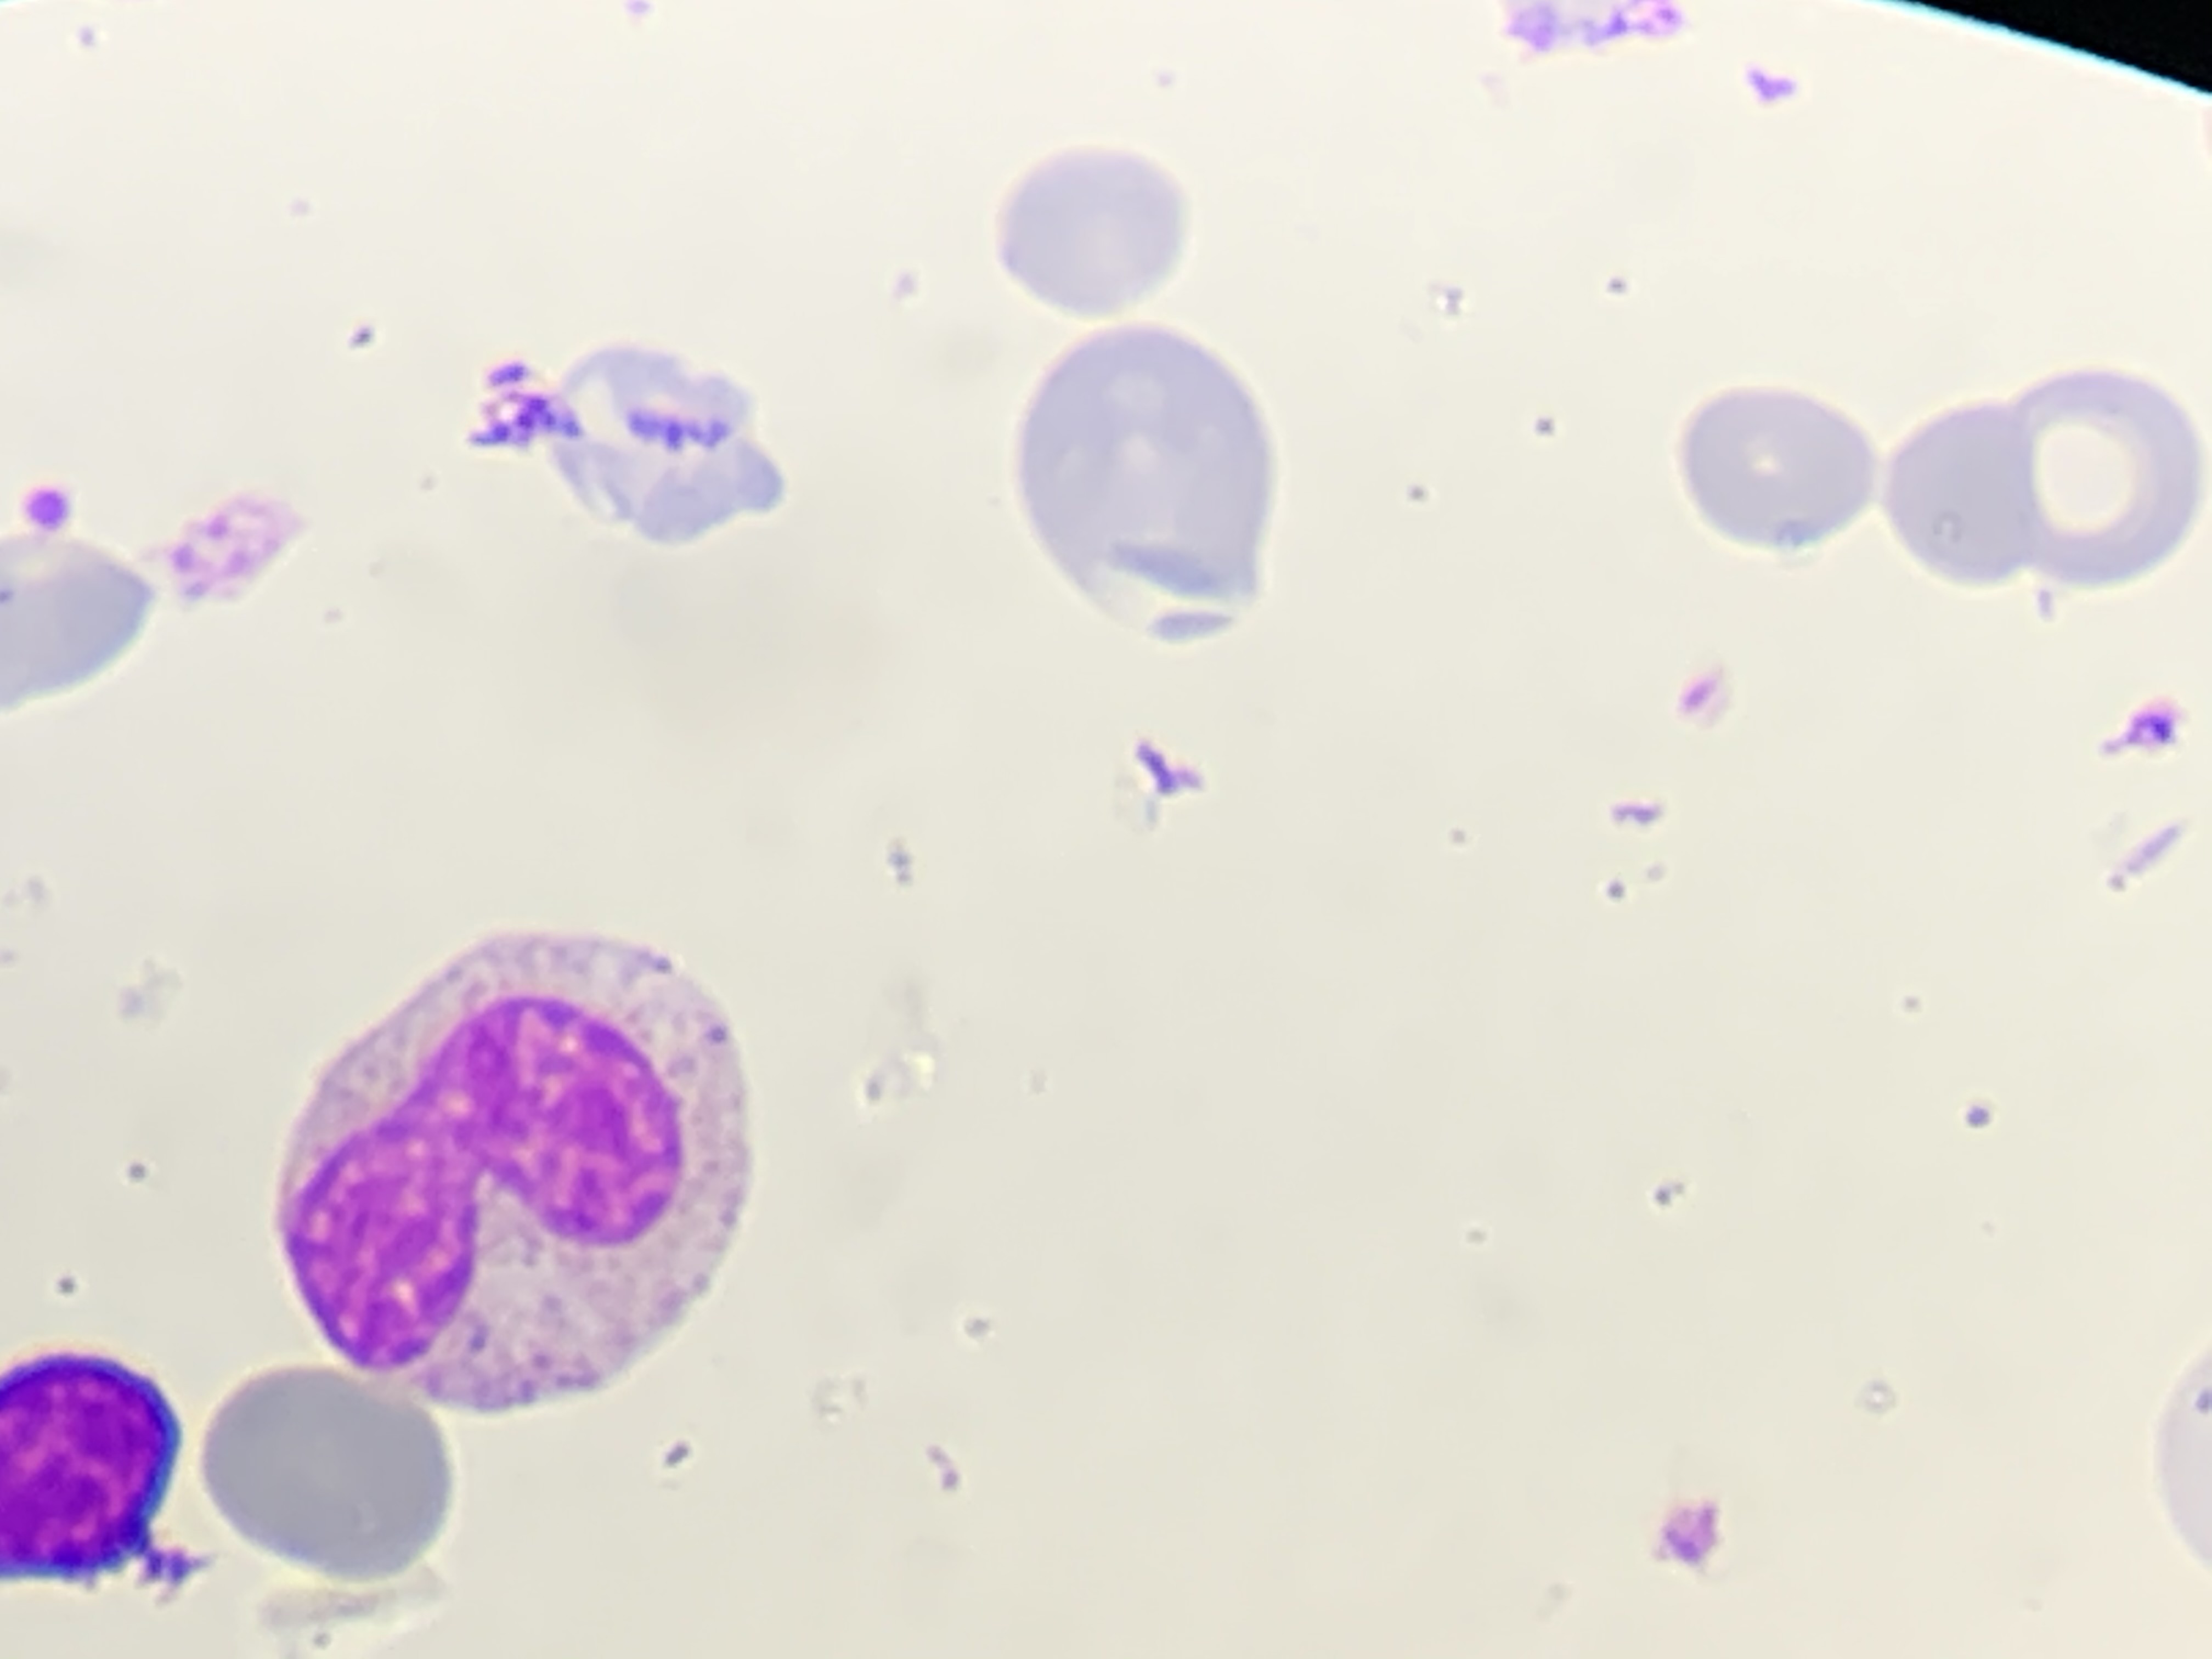
Cell type: BAND CELLS